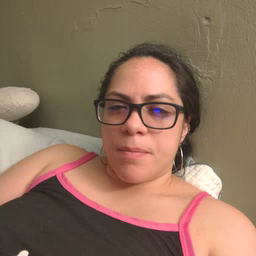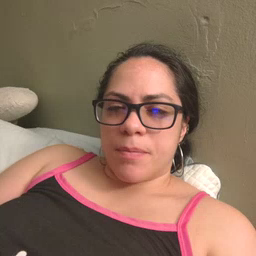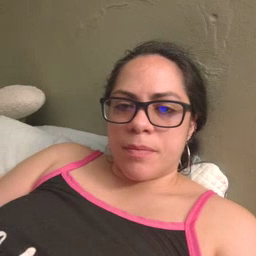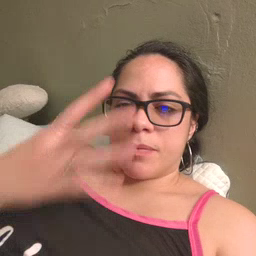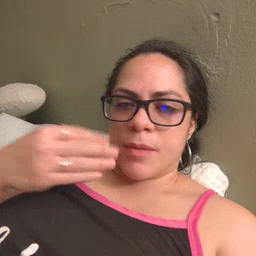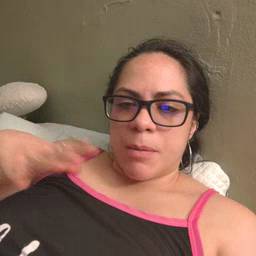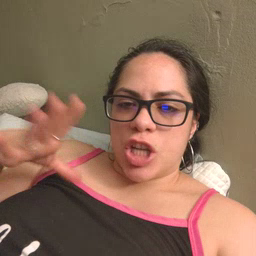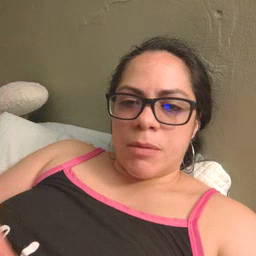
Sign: pajamas